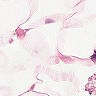
Metastatic tissue present: no